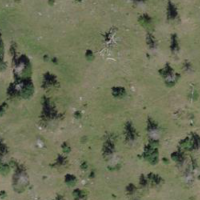
EUNIS habitat code: 23
Species observed at this site:
Corvus corax